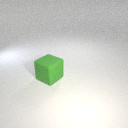
large green rubber cube